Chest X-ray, AP view. Patient: 21 years old, sex F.
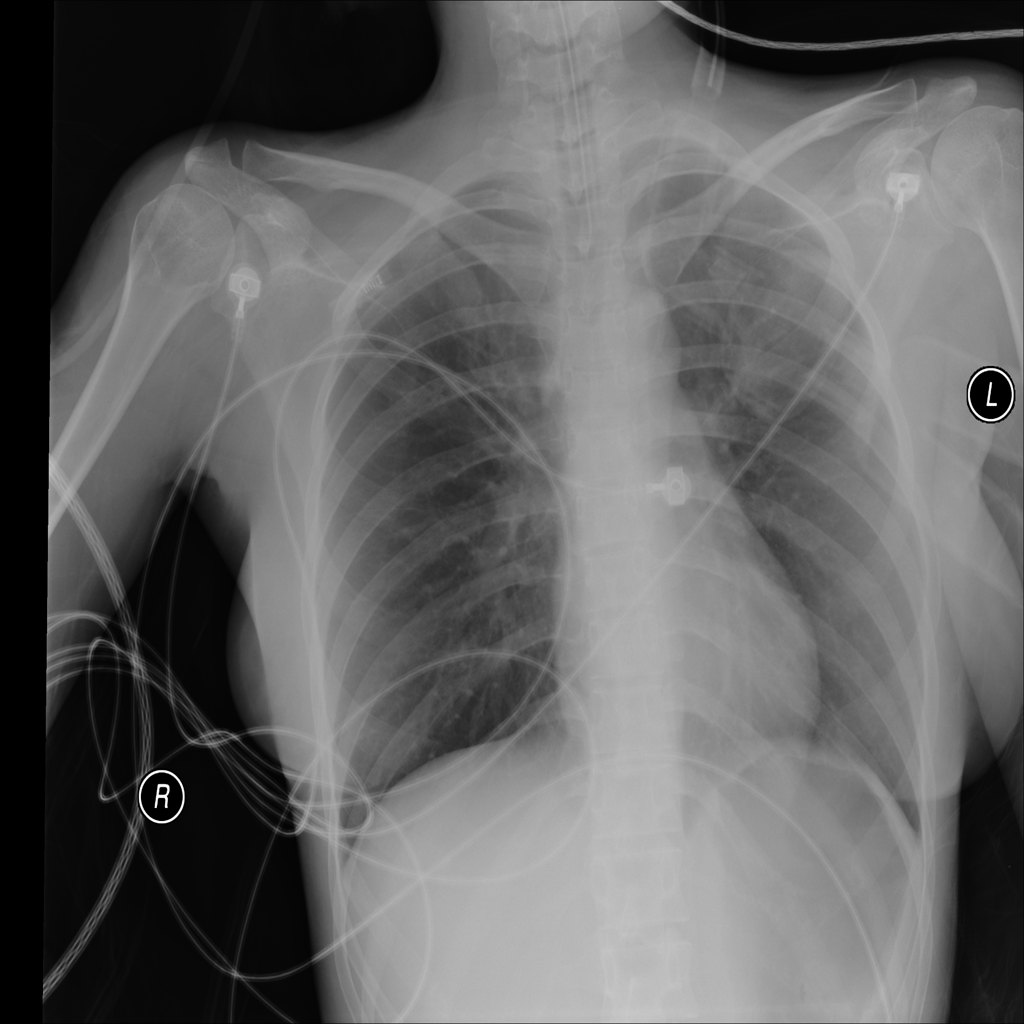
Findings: No Finding